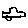
Label: car